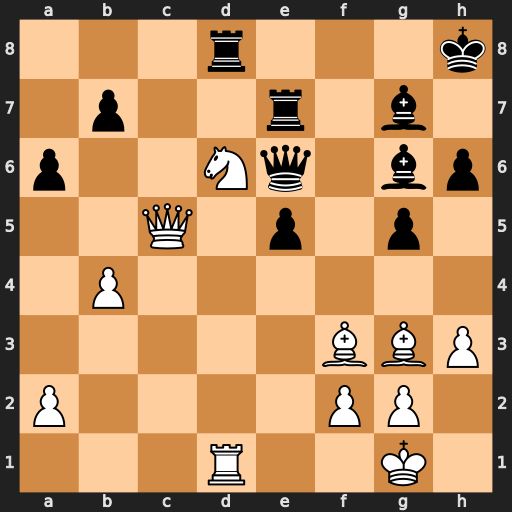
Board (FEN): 3r3k/1p2r1b1/p2Nq1bp/2Q1p1p1/1P6/5BBP/P4PP1/3R2K1
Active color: w
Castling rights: -
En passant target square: -
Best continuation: Nf7+ Bxf7 Rxd8+